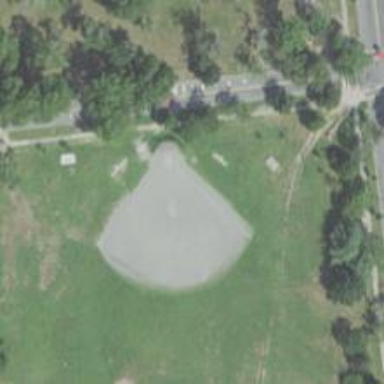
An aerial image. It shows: Baseball pitch for leisure land.